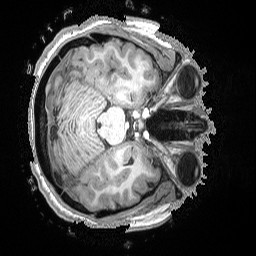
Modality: T1w
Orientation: axial
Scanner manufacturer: siemens
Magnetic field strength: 3 T
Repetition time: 2.53 s
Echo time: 0.00169 s